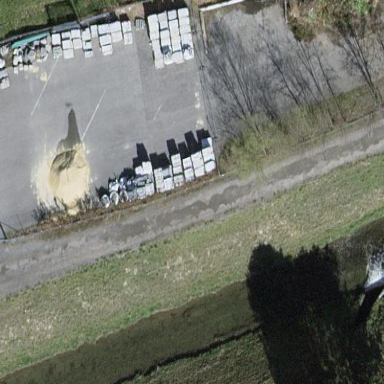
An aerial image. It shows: Recycling center that accepts green waste.